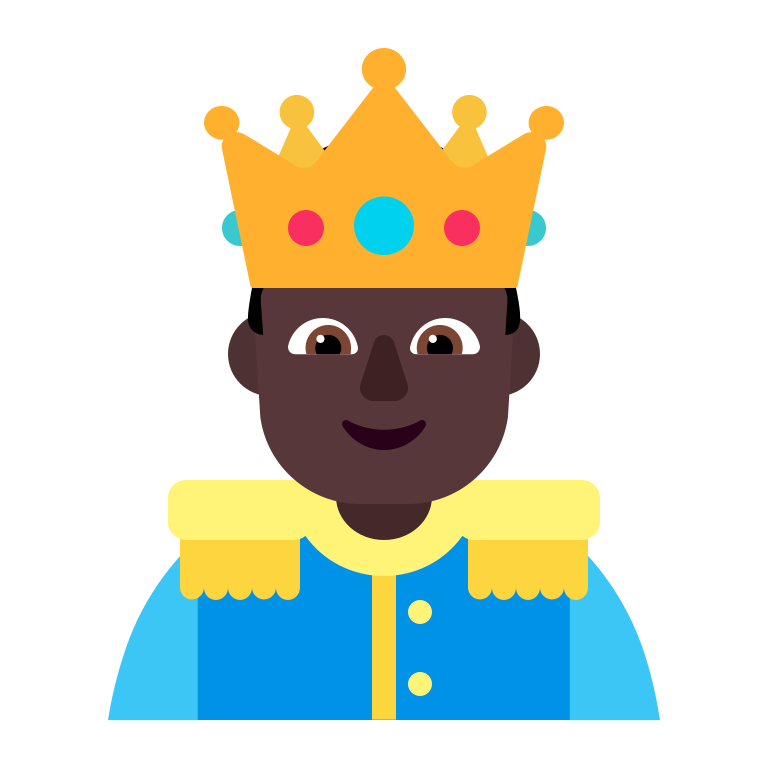
prince flat dark